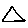
Label: triangle